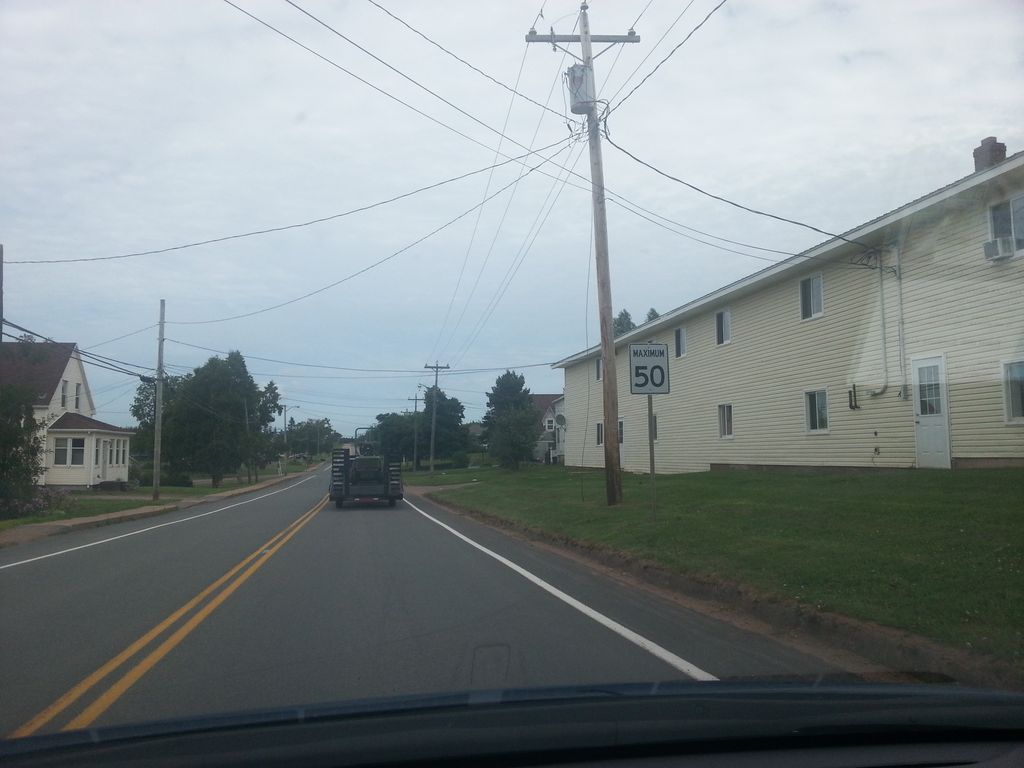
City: charlottetown